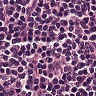
Metastatic tissue present: no